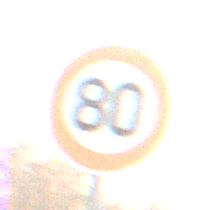
Verkehrszeichen: Geschwindigkeit80
Umgebung: Outdoor, Nature
Tageszeit: SunriseSunset
Wetter: PartlyCloudy
Licht: Natural
Jahreszeit: NotSpecified
Kontrast: MediumContrast